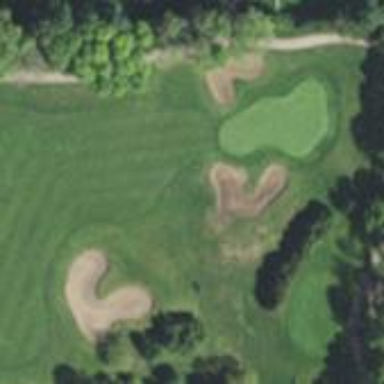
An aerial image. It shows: Area with grass used as rough in golf course.